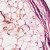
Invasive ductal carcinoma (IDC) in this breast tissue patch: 0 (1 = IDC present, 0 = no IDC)